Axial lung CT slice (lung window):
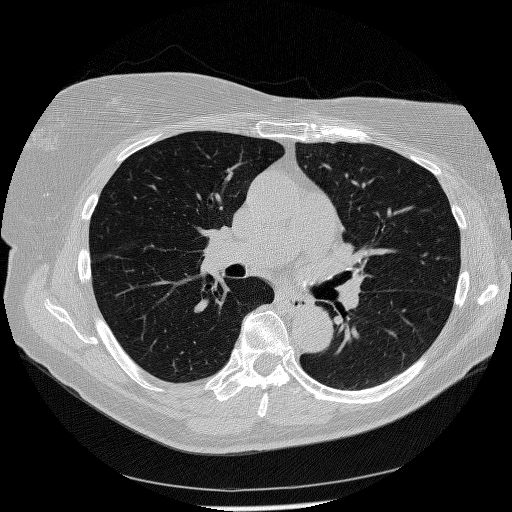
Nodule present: no